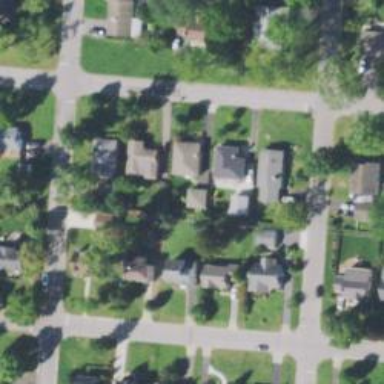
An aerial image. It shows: Residential driveway designated as service road.